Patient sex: M
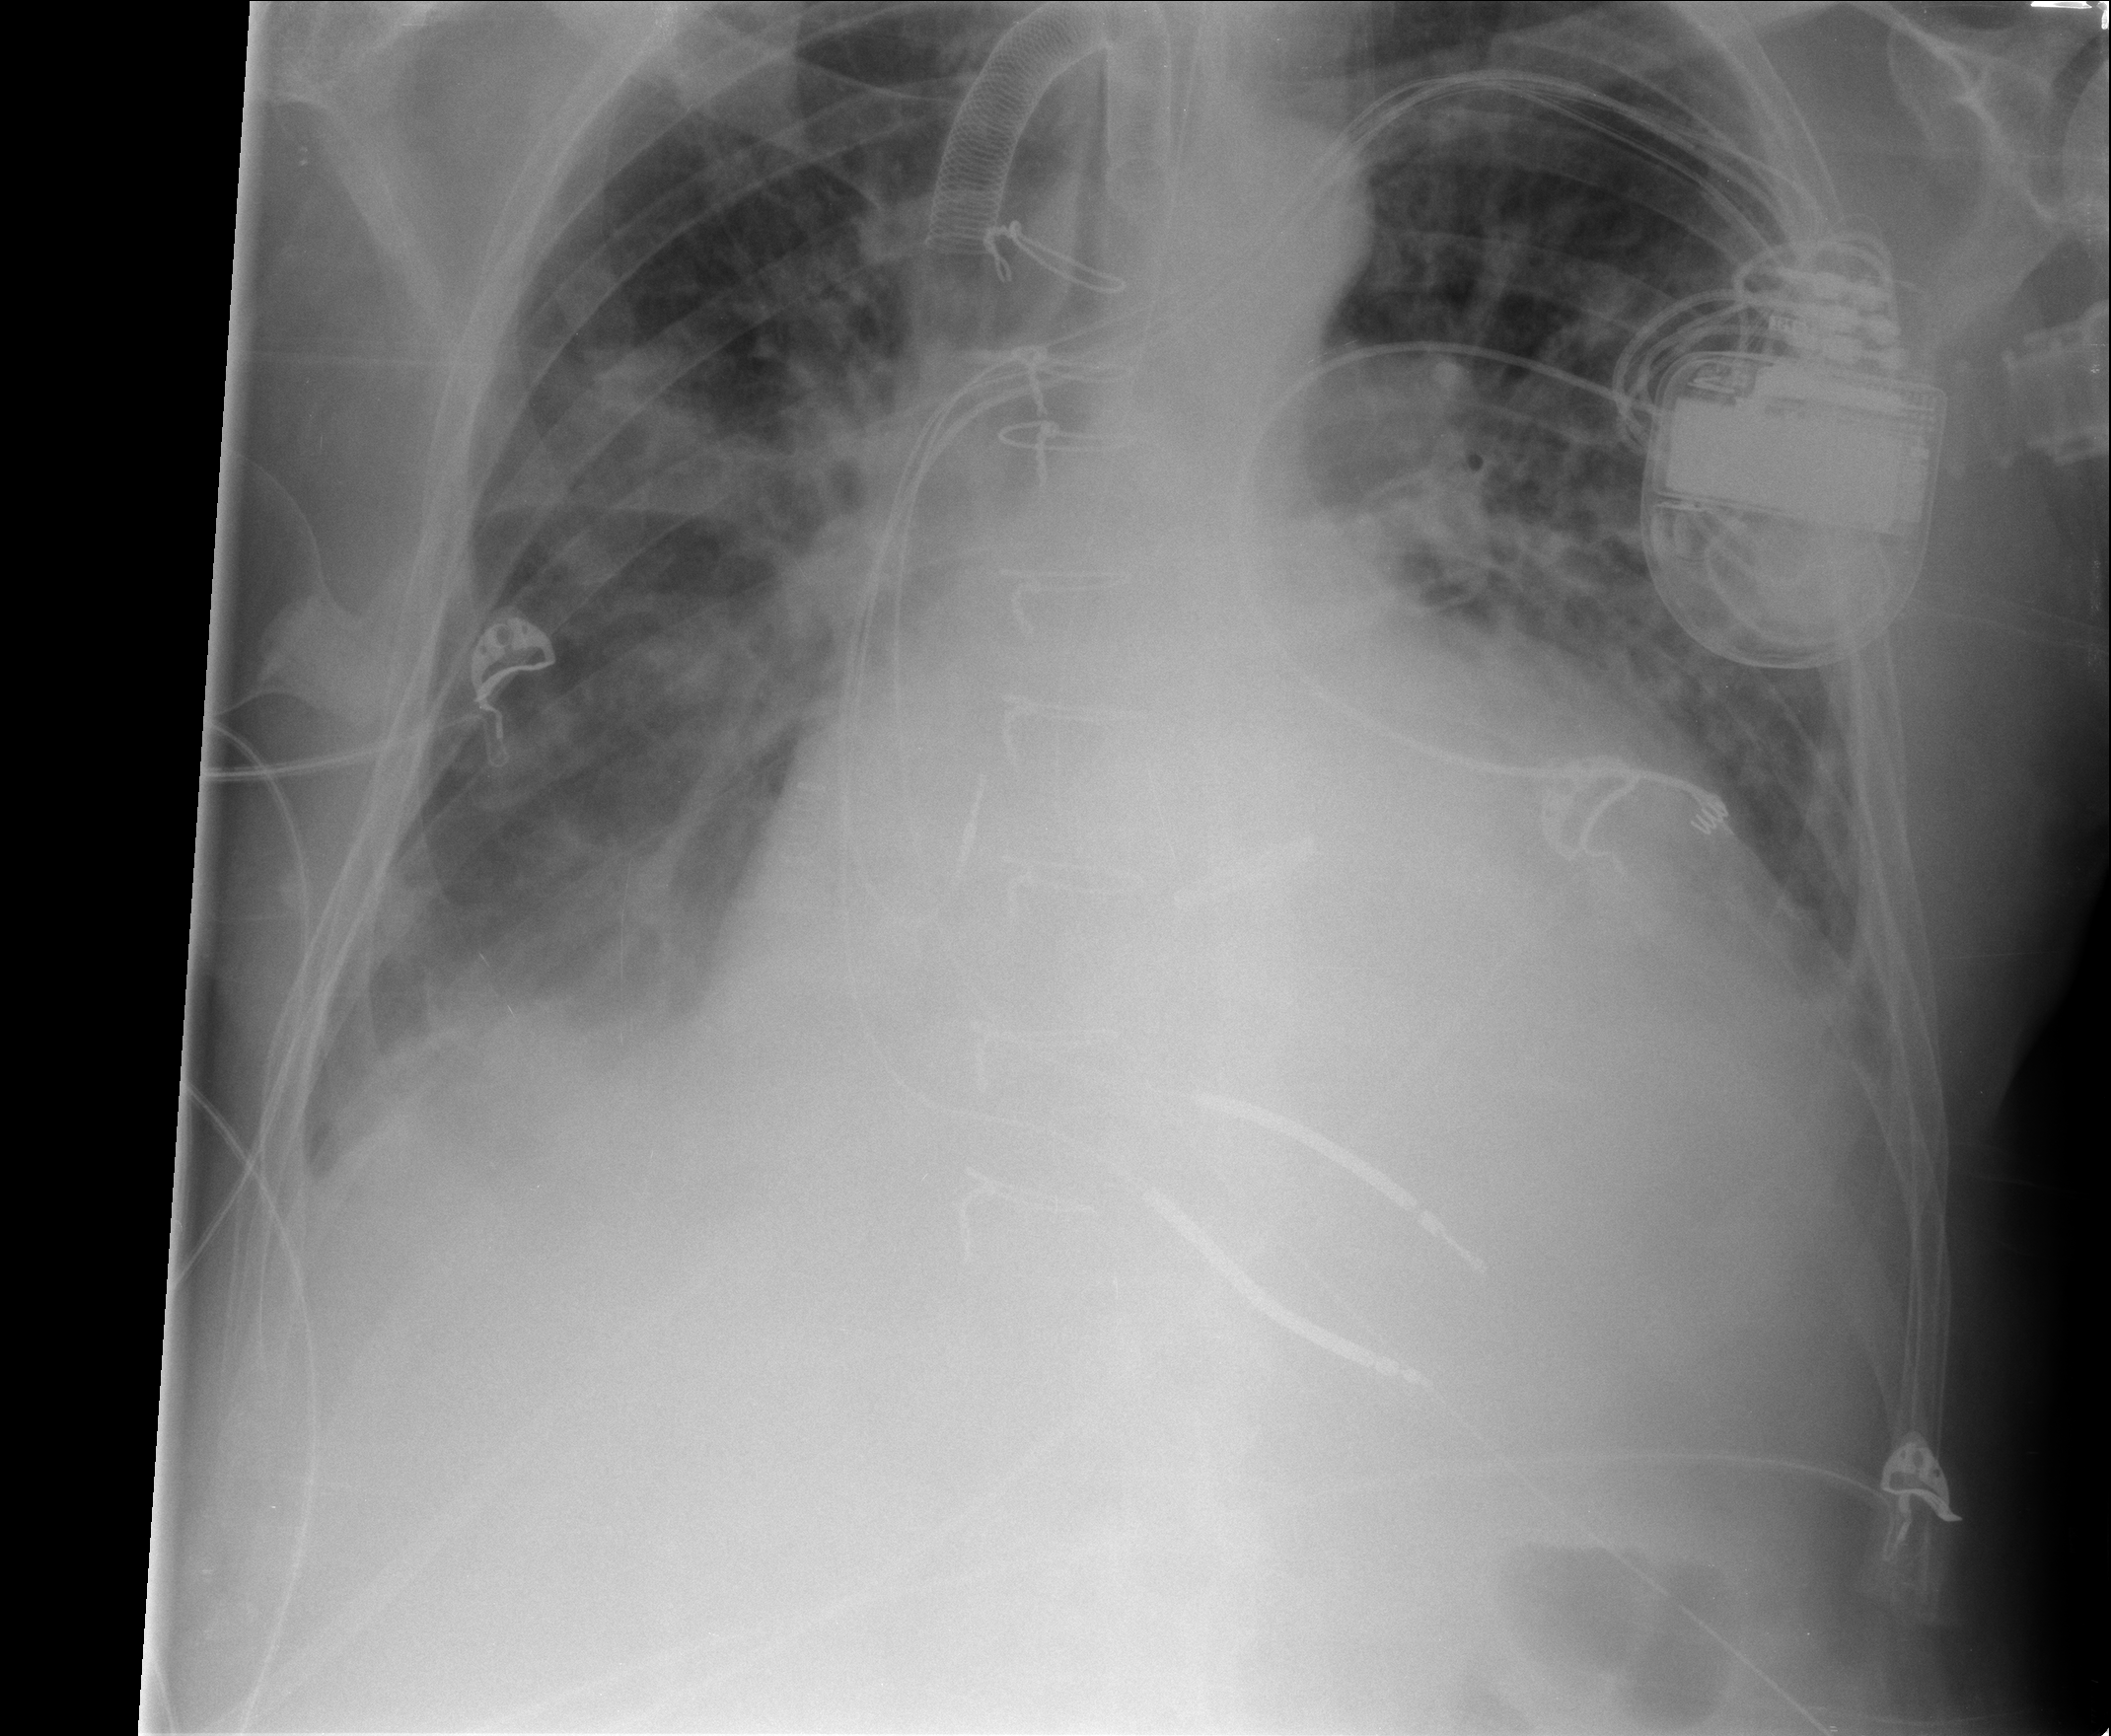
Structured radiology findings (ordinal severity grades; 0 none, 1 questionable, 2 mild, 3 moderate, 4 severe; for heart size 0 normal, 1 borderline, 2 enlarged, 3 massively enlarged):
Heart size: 2
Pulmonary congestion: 2
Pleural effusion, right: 3
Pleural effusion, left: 2
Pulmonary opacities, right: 2
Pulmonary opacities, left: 2
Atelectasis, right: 3
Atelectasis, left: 2